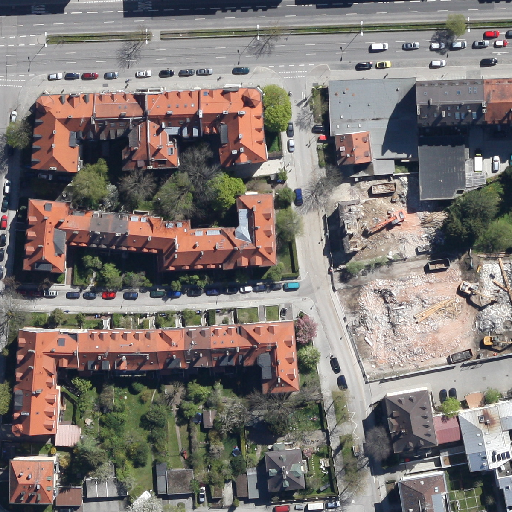
Referring expression: paved road along with tree